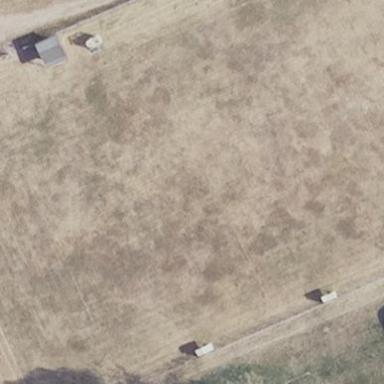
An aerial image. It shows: Soccer pitch for leisureland activities.